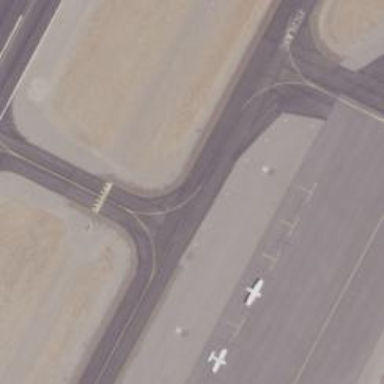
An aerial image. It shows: Image of taxiway at airport.